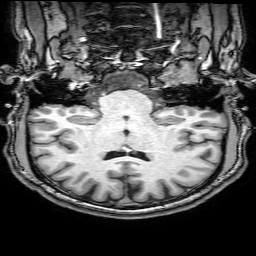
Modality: T1w
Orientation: sagittal
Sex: male
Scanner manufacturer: philips
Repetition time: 0.008112 s
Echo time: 0.00371 s